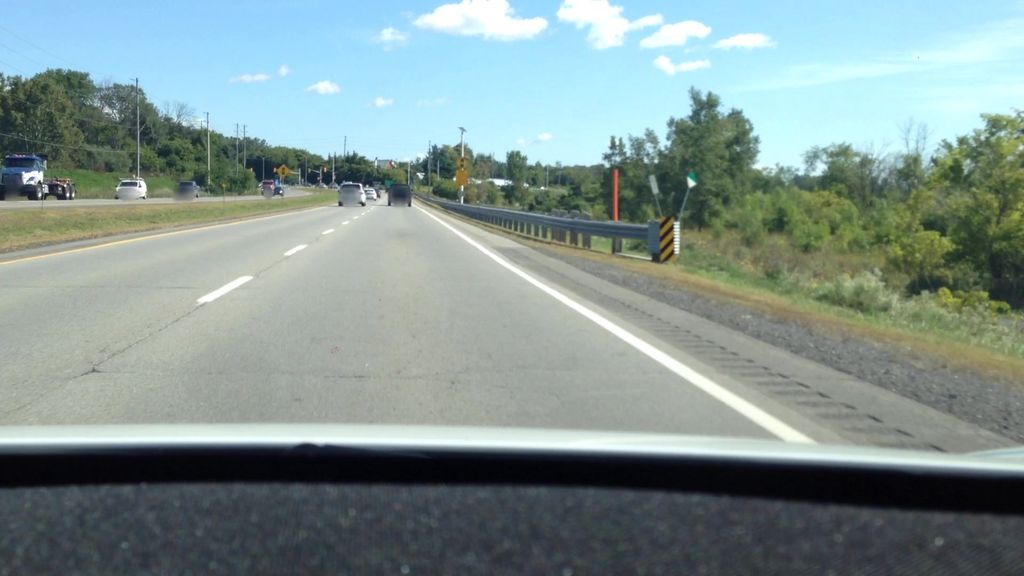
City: ottawa-gatineau